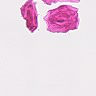
Metastatic tissue present: no